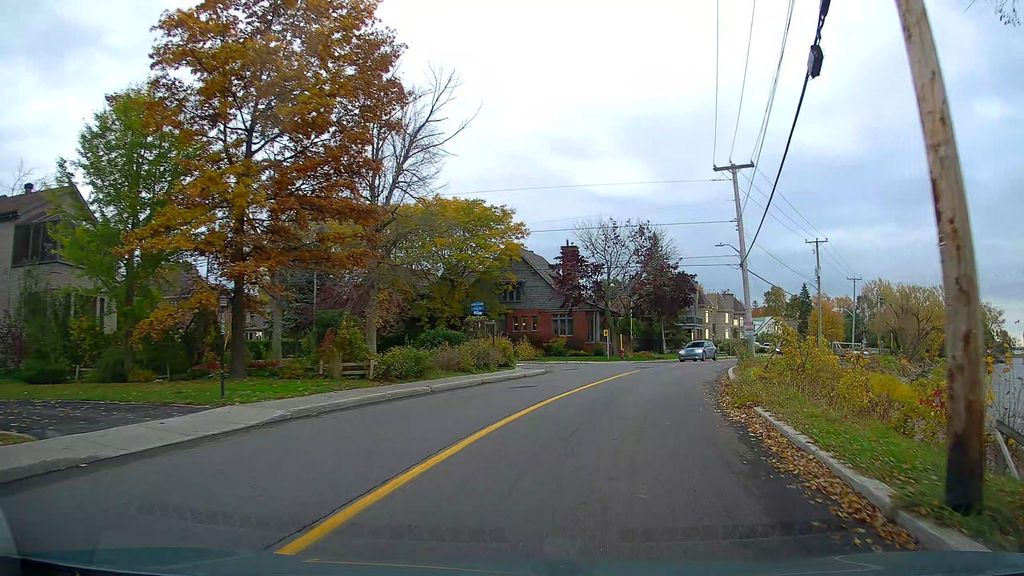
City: montreal